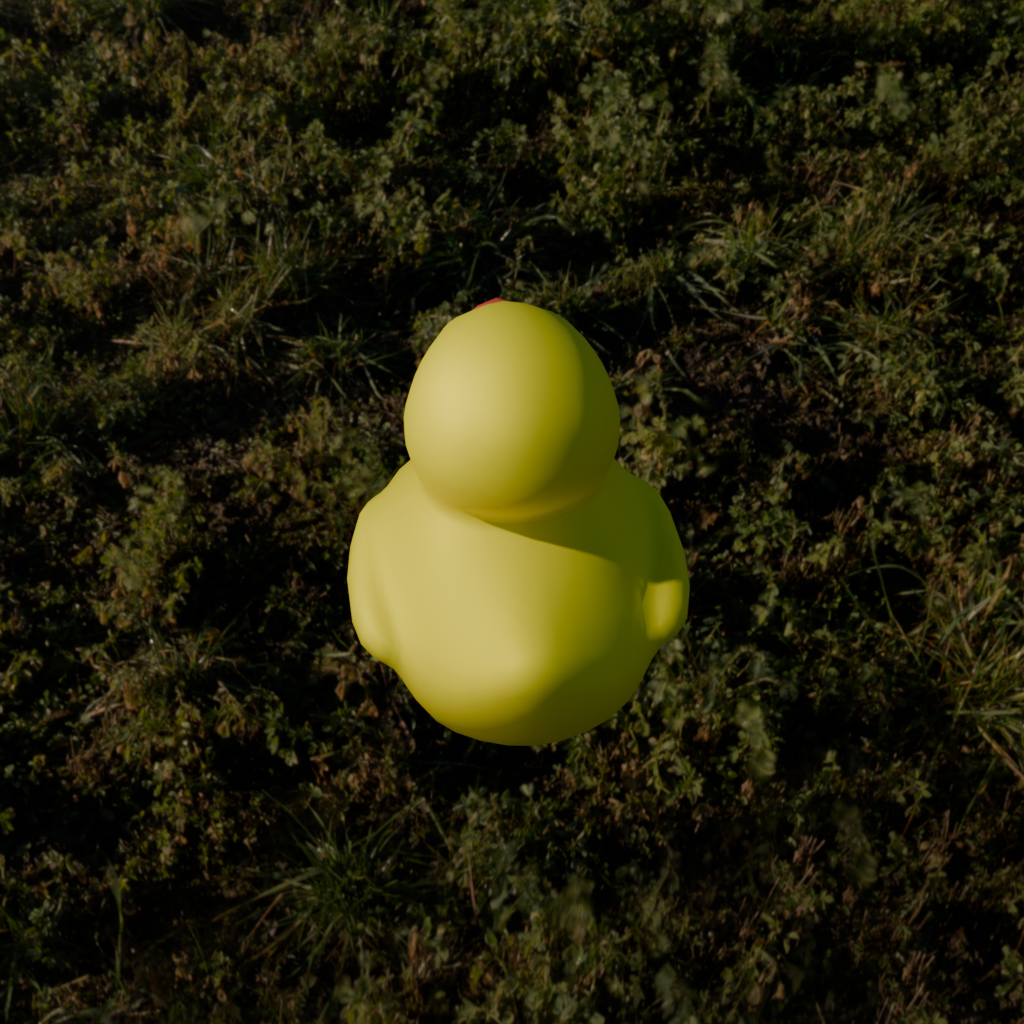
an image of a yellow rubber duck seen from <back_top> in a green field illuminated by the sun with a clear sky.